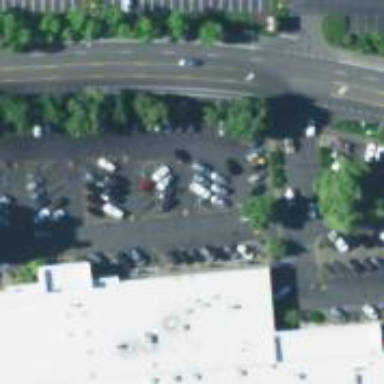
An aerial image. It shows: Parking space is available.